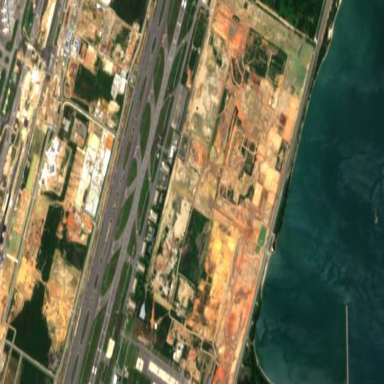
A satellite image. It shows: Military airfield located within larger aerodrome area.